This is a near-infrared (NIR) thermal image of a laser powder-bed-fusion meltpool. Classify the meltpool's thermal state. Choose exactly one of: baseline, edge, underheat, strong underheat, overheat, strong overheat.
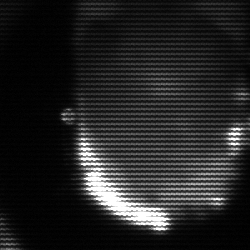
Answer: baseline